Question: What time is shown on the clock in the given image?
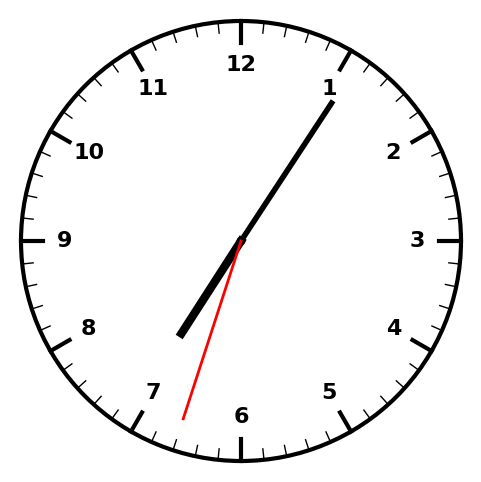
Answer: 07:05:33